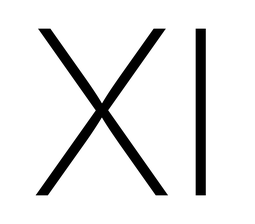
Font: Inter_ExtraLight